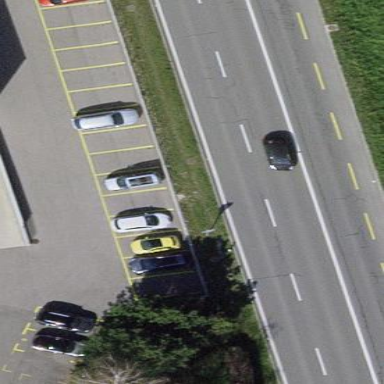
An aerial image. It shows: Street side parking area.